Brain MRI study timepoint: preop
T1CE (contrast-enhanced T1) slice:
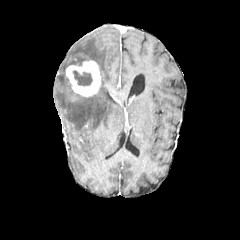
T2-FLAIR slice:
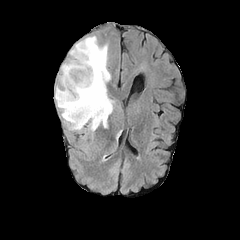